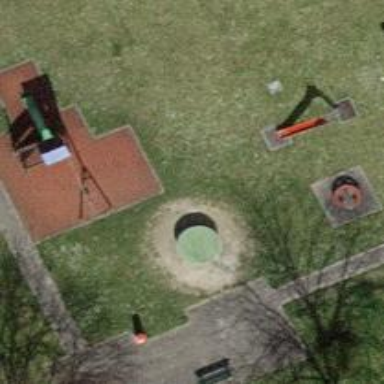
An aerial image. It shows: Playground area for leisure land.